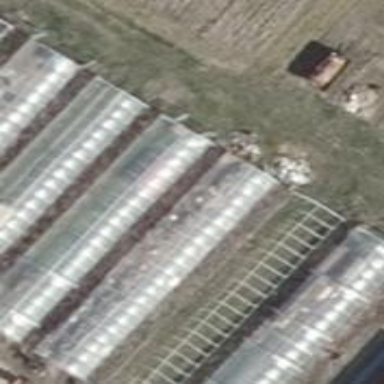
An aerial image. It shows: Greenhouse.